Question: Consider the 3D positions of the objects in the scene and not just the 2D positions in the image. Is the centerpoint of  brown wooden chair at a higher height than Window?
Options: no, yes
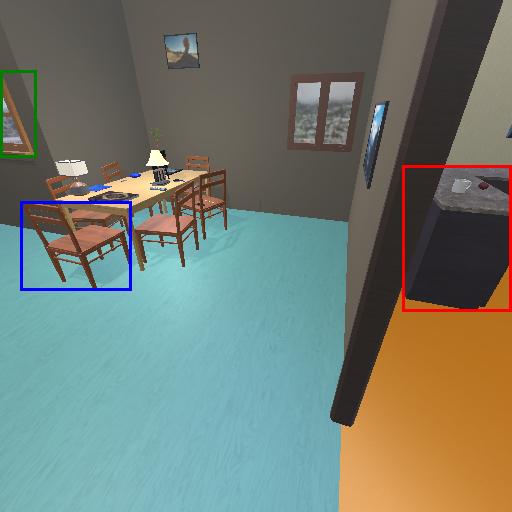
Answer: no